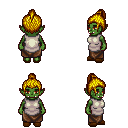
a pixel art fantasy rpg character, female body template, orc, green skin, white tunic, robe skirt, blonde short topknot hairstyle, brown slippers, four views (front, back, left, right), 2x2 character sprite sheet, small pixel art, hard edges, no anti-aliasing